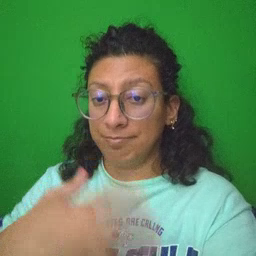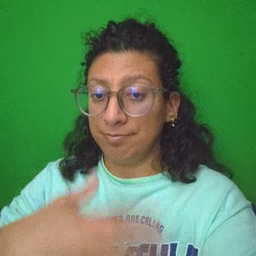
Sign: mad